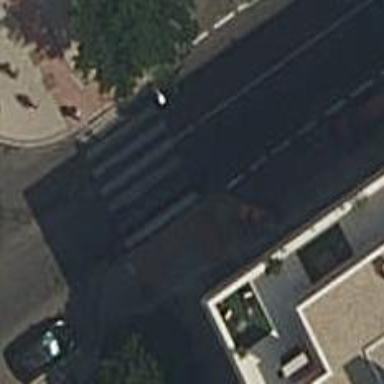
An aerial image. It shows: Uncontrolled zebra crossing on the road.